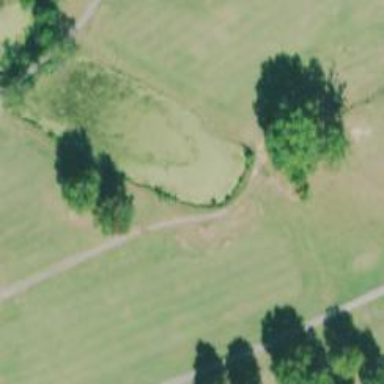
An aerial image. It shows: Footway that resembles golf path.